Interaction volume radius: 10 \u00c5
Interaction volume height: 10 \u00c5
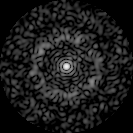
Disorder parameter: 0.8359